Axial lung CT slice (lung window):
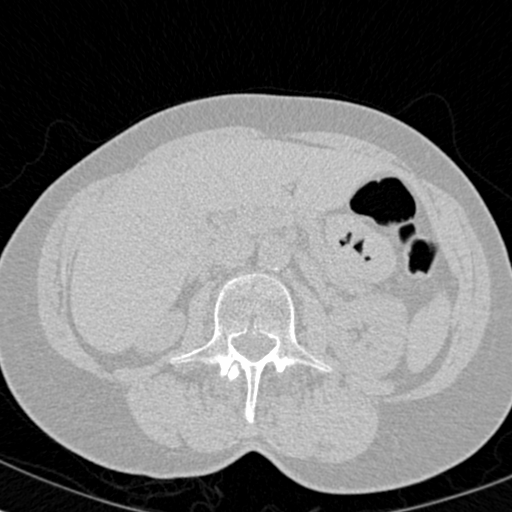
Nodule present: no